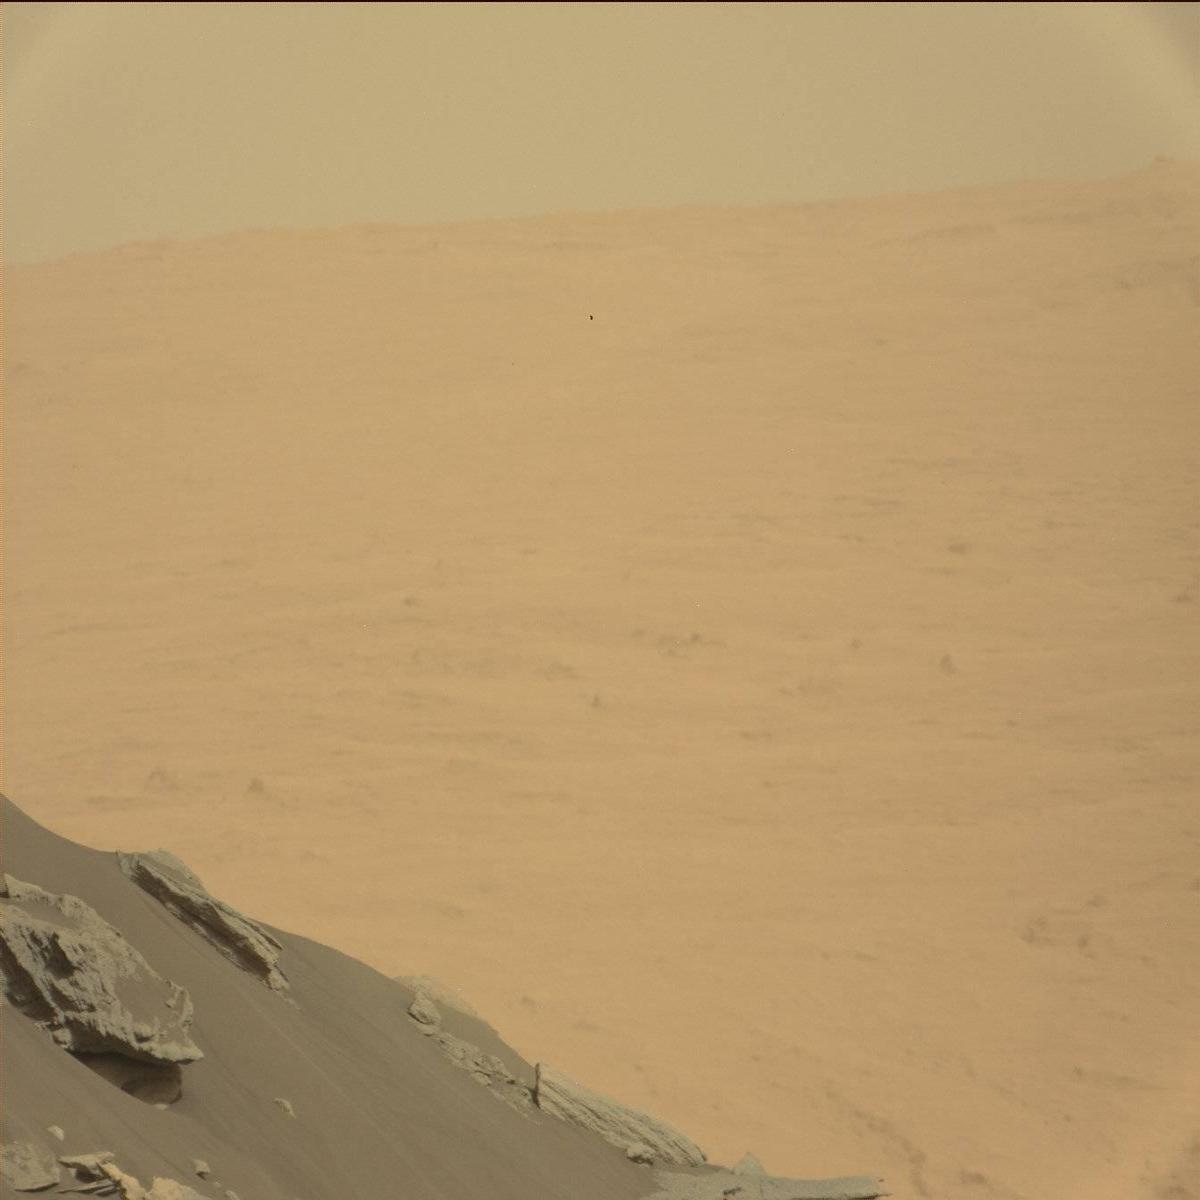
Terrain classes present: Bedrock, Ridge, Sand / Soil, Sky